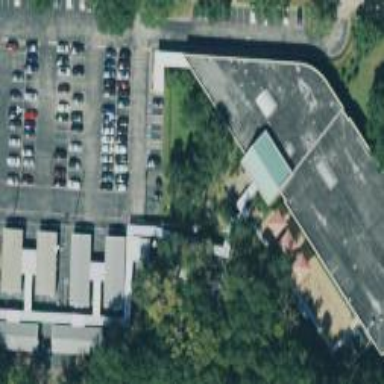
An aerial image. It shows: Parking space.